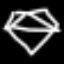
Label: diamond